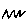
Label: zigzag